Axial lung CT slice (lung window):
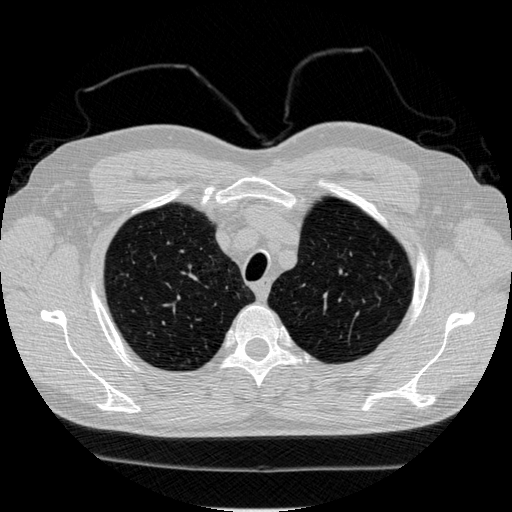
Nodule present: yes
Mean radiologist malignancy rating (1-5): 3